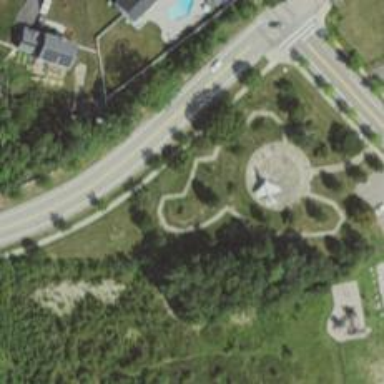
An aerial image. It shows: Memorial site with historic significance.